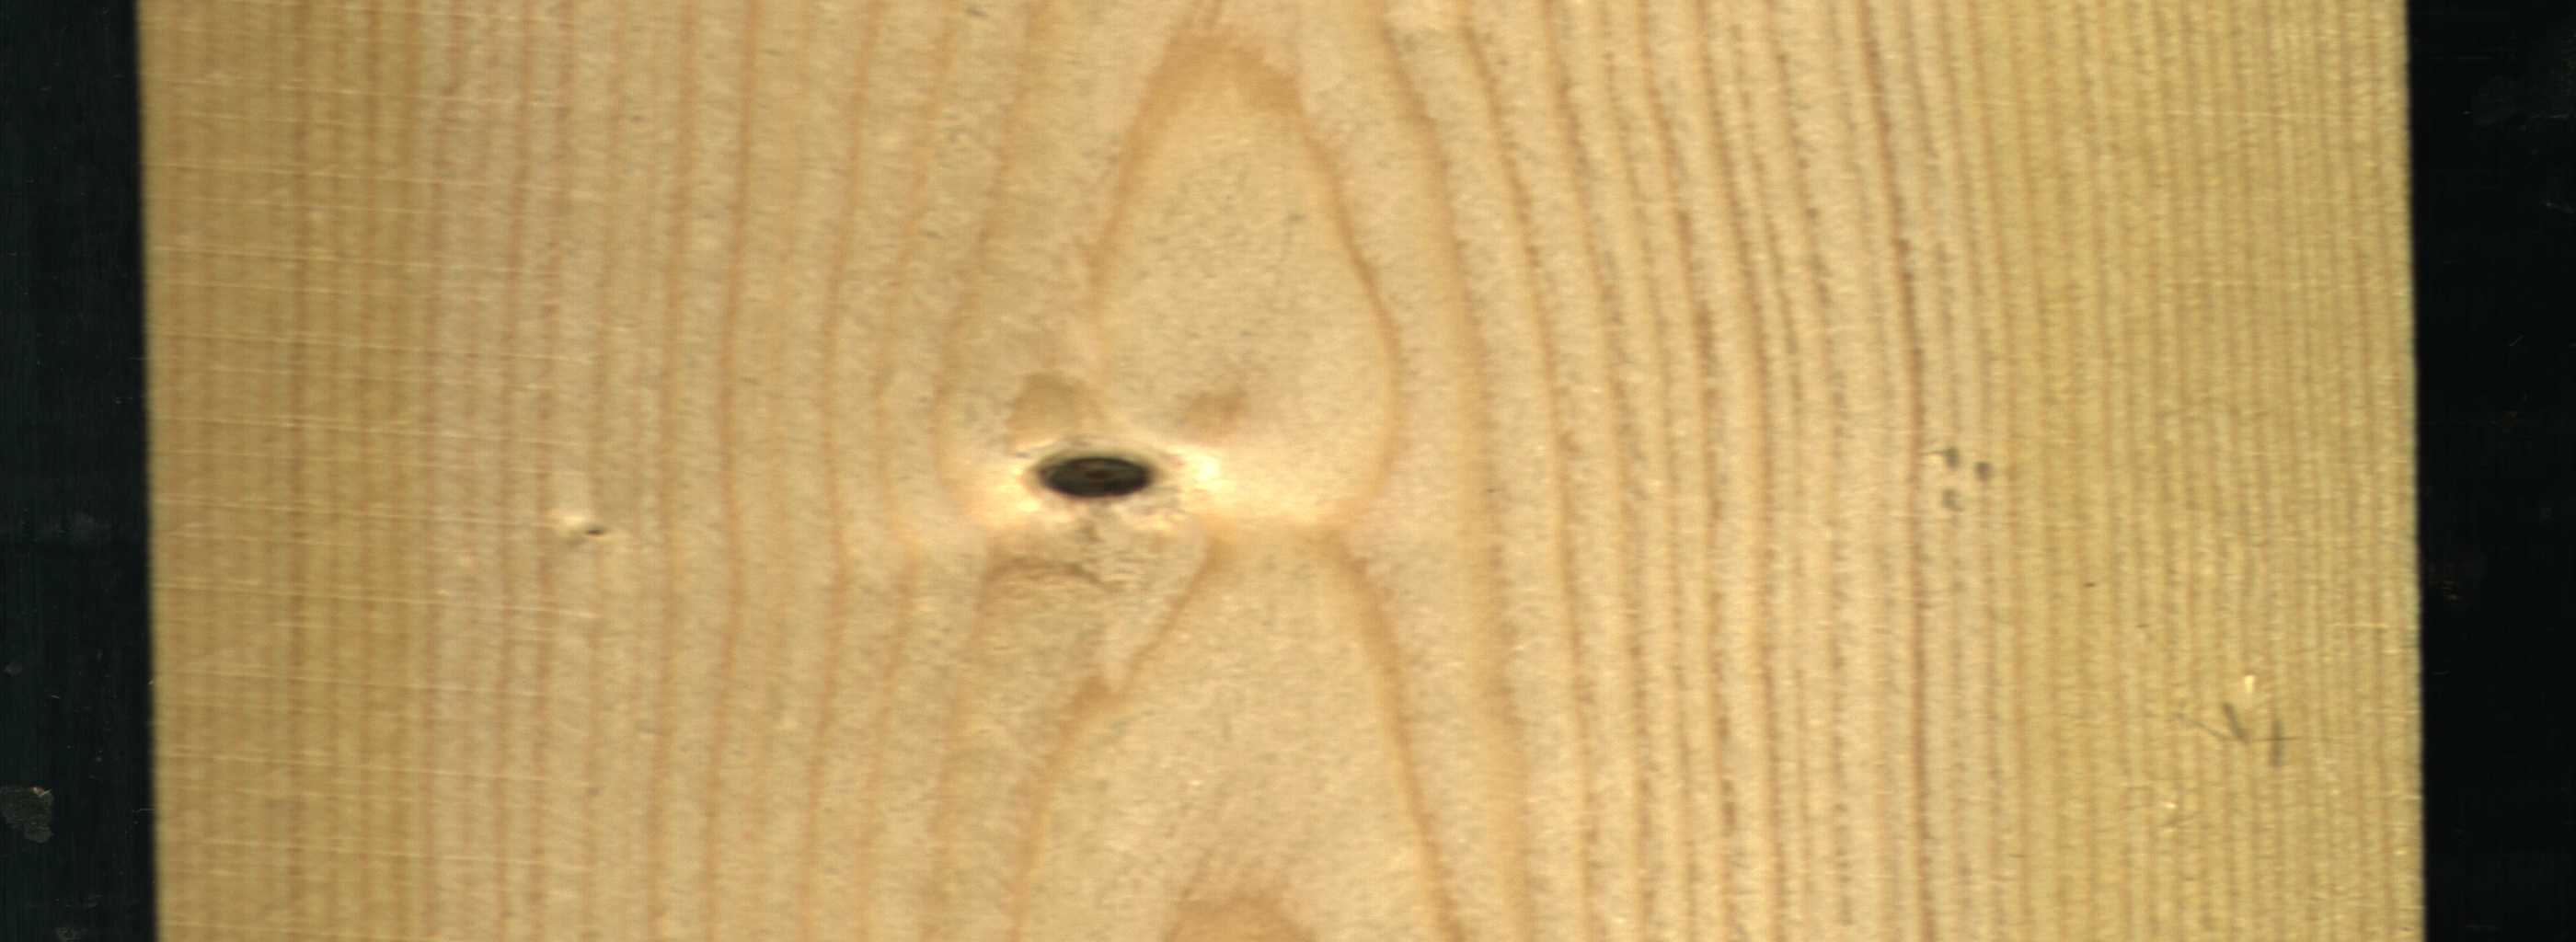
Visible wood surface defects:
Dead_Knot